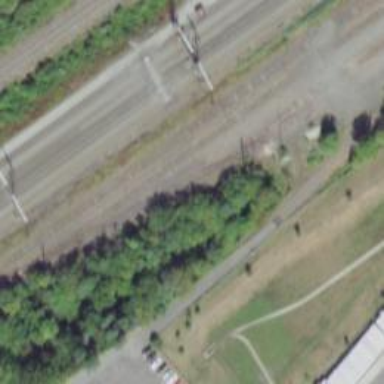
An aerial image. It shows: Unused railway yard.